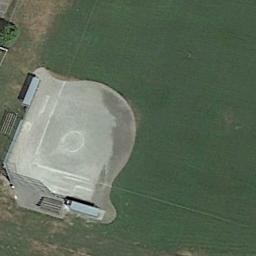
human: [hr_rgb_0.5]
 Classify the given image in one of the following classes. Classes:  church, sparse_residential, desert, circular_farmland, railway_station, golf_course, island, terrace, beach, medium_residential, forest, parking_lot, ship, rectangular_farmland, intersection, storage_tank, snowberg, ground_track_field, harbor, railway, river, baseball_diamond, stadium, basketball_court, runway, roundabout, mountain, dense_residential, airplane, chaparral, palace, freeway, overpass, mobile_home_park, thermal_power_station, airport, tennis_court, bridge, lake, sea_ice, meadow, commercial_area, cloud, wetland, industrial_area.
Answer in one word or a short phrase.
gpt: baseball_diamond